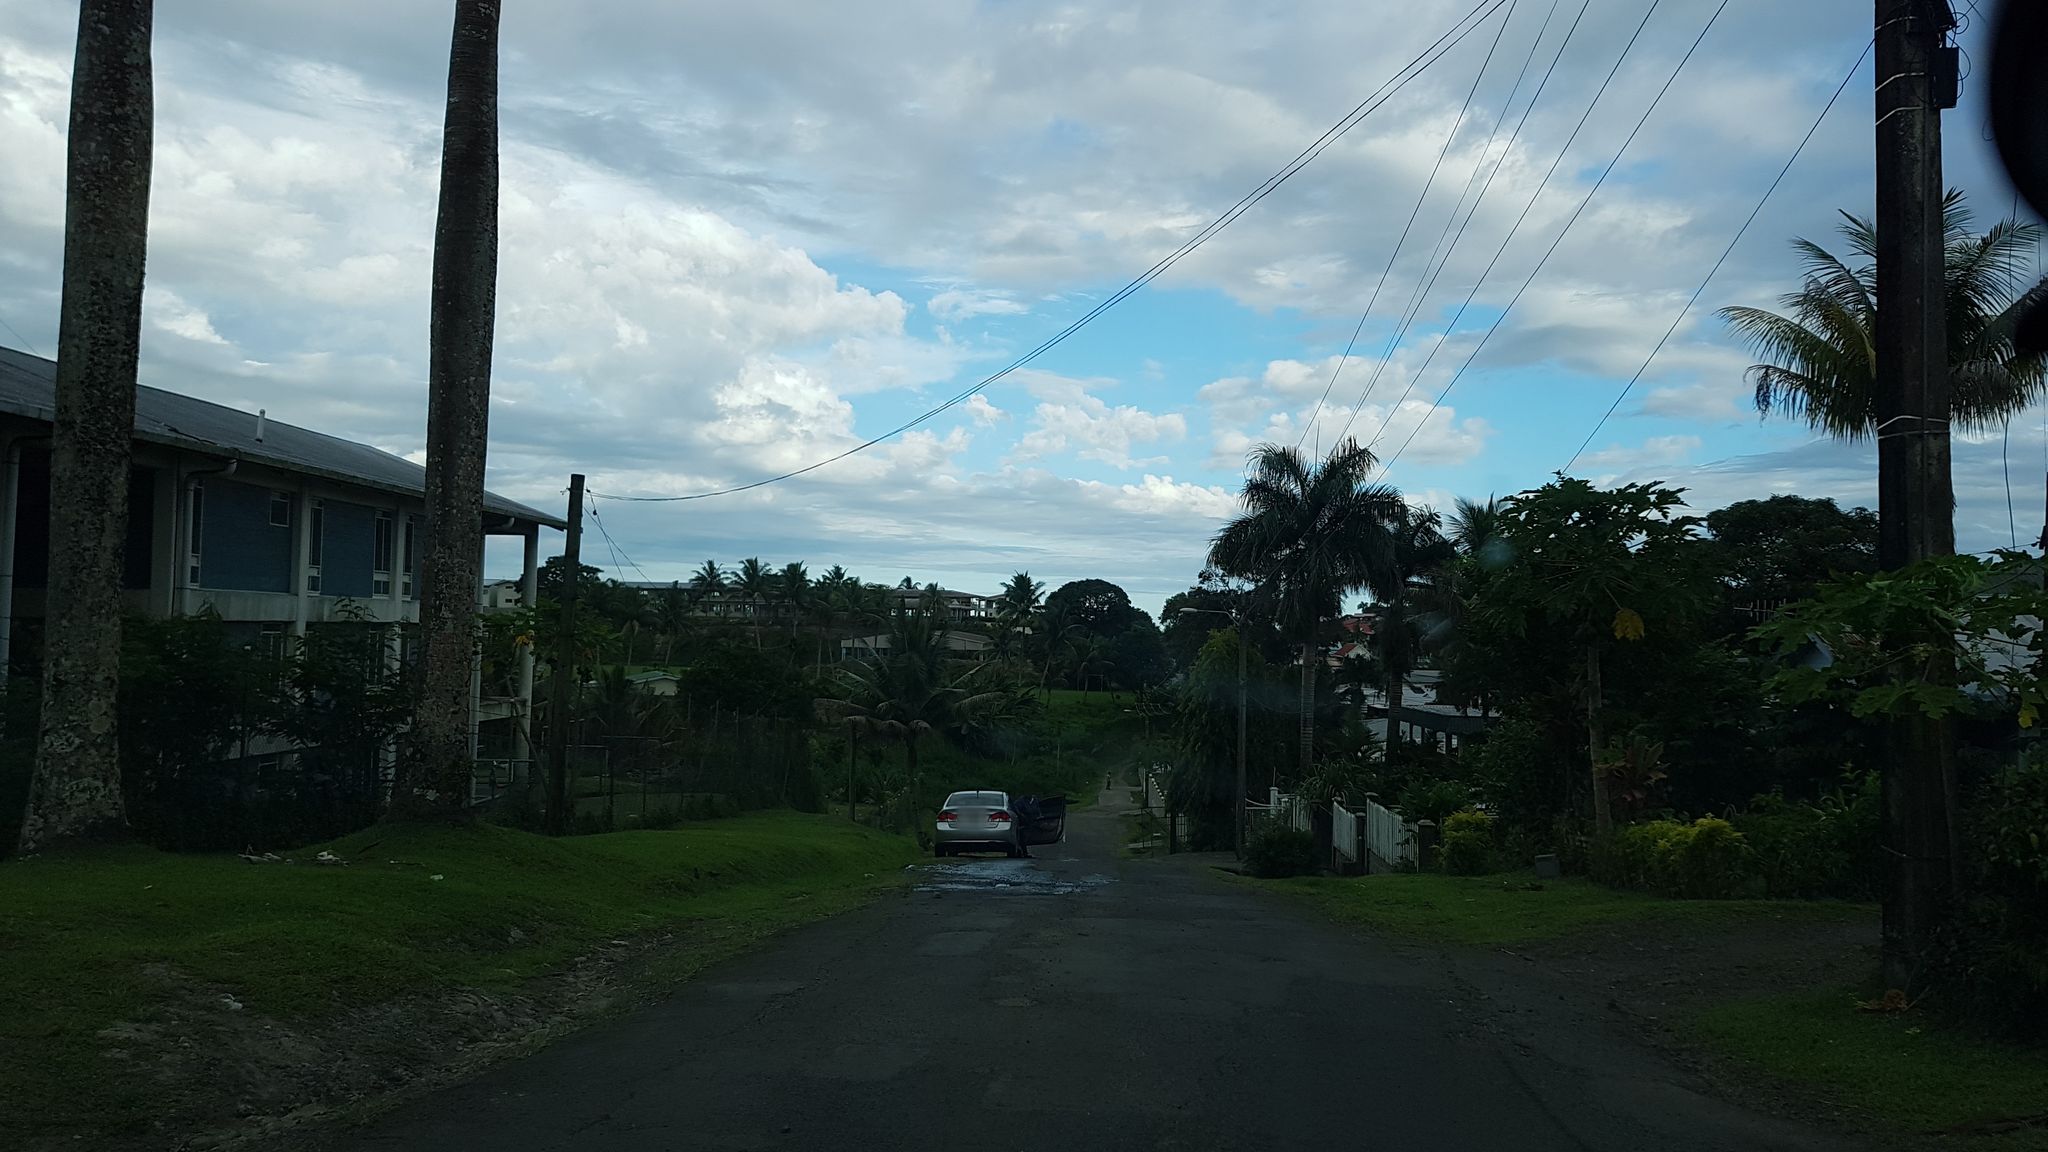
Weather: cloudy
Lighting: day
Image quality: good
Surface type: walking surface
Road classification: unclassified, path
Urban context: urban centre
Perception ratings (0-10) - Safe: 5.62, Lively: 3.25, Beautiful: 7.95, Boring: 2.04, Depressing: 2.33, Wealthy: 3.36